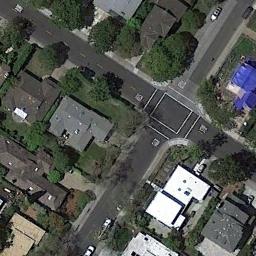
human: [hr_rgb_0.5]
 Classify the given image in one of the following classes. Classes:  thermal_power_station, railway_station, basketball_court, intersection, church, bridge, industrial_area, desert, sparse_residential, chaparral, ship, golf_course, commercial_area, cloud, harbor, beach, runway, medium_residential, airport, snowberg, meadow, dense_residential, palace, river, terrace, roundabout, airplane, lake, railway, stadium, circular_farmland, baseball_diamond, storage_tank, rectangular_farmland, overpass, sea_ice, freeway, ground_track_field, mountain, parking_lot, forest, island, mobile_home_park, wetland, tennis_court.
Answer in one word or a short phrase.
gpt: intersection